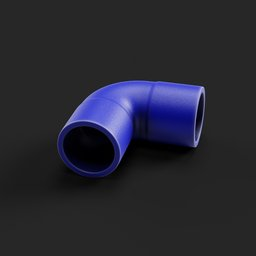
Label: tools